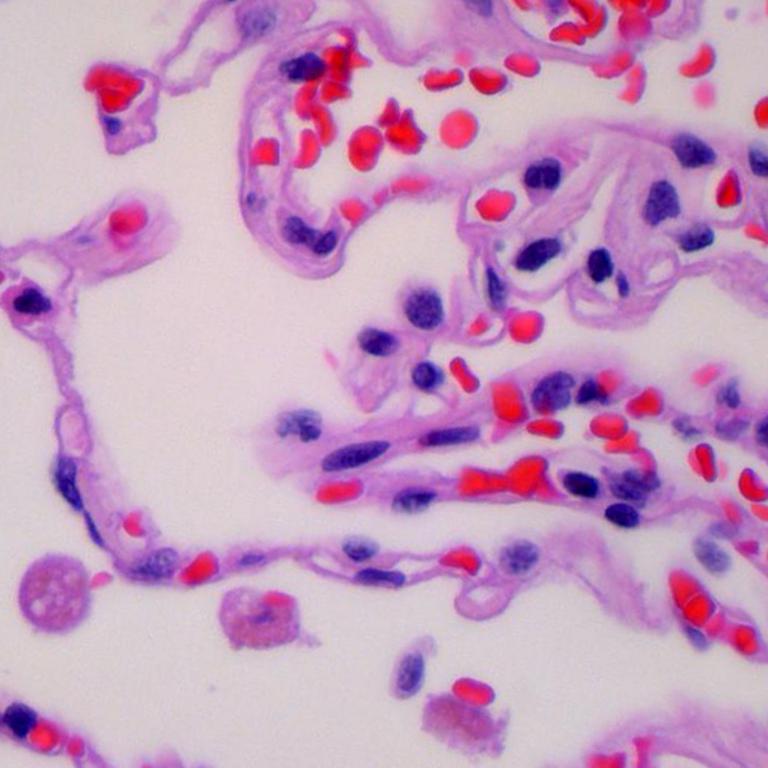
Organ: lung
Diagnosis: benign